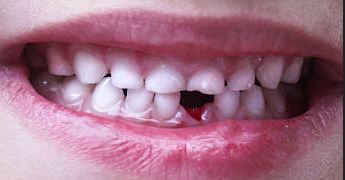
Condition: hypodontia